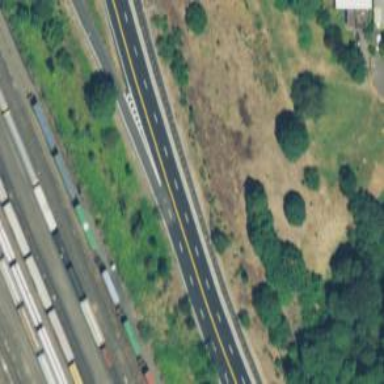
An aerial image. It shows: Primary highway that functions as expressway.